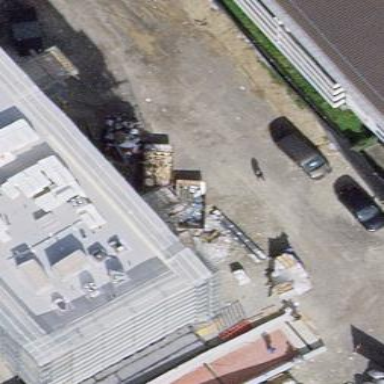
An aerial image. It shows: View of roof of building.